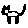
Label: cat